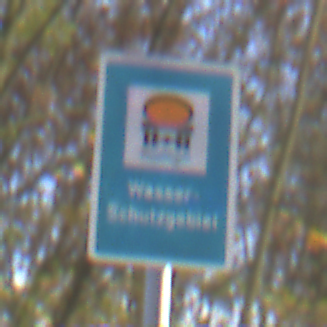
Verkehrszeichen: Wasserschutzgebiet
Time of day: MorningAfternoon
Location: Outdoor (Urban)
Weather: PartlyCloudy
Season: NotSpecified
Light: Natural